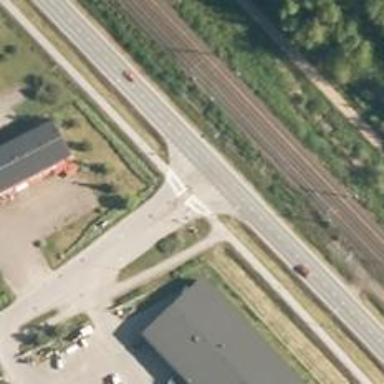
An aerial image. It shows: Uncontrolled crossing with central island on the road.